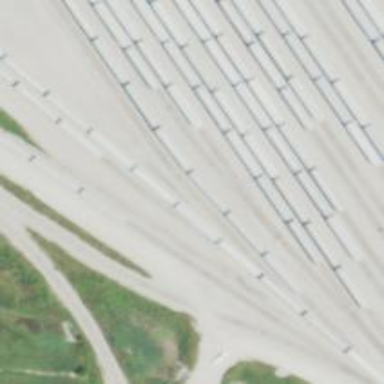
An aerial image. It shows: Rail spur service.